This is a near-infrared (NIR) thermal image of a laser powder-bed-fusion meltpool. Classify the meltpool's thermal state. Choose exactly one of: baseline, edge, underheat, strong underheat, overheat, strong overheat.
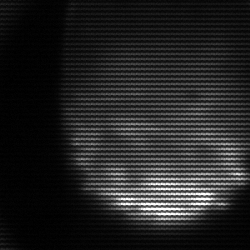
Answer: edge